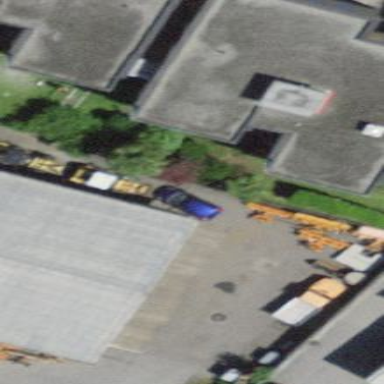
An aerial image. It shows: Industrial building.